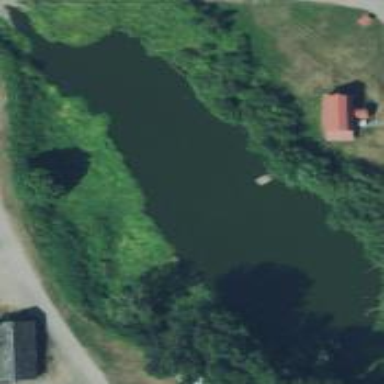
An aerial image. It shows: Peaceful pond surrounded by nature.